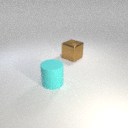
large brown metal cube behind large cyan rubber cylinder